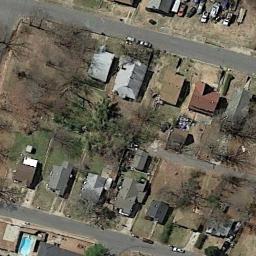
Label: residential